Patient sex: F
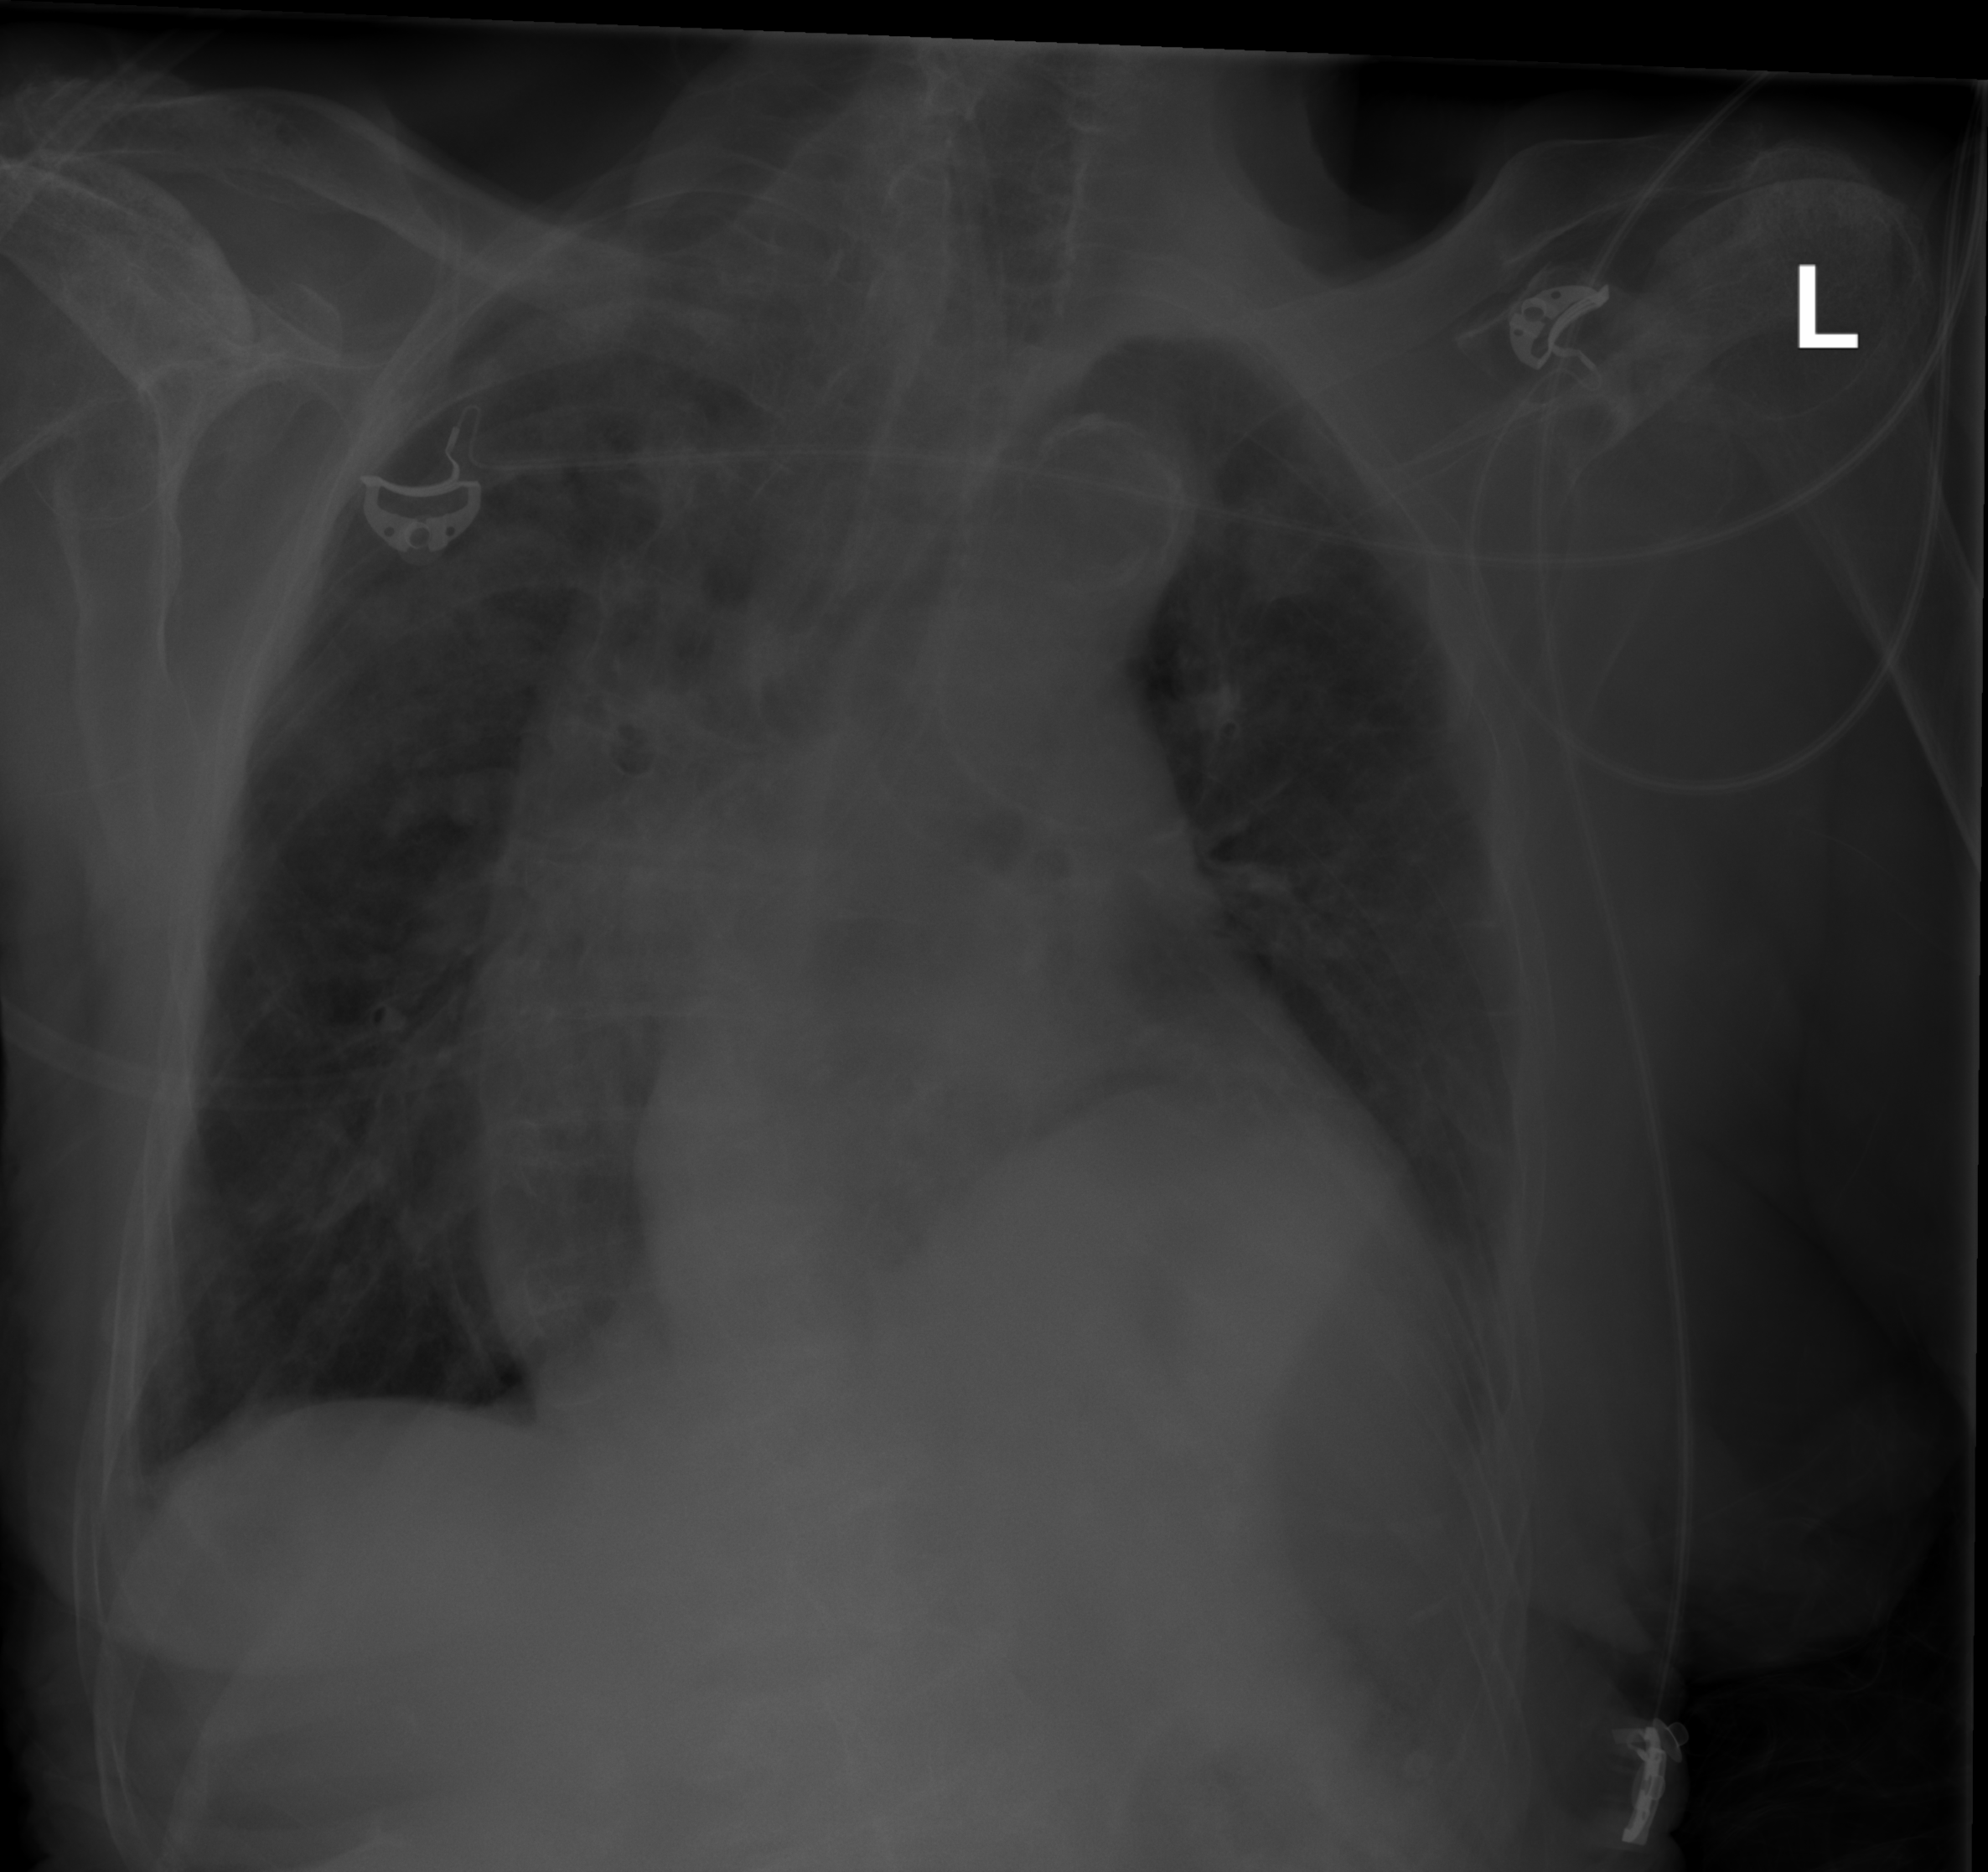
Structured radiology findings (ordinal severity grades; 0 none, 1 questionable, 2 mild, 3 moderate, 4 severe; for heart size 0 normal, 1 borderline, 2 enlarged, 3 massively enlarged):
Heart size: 2
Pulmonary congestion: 0
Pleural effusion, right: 0
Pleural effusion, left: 1
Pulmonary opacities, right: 0
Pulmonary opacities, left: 0
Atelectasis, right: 2
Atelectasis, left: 3